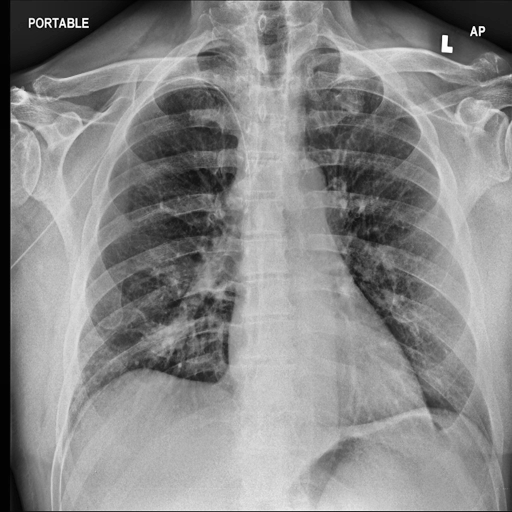
Finding: NORMAL